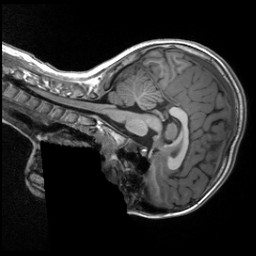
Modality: T1w
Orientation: sagittal
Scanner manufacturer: siemens
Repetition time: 2.3 s
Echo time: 0.00229 s